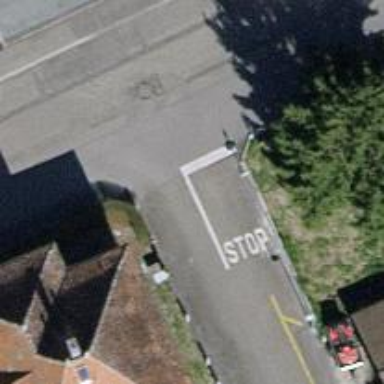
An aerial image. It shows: Stop road.